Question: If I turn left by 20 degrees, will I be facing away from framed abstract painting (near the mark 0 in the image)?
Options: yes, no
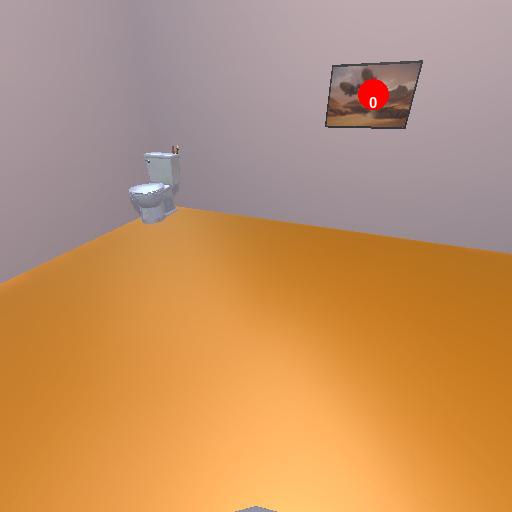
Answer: yes